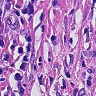
Metastatic tissue present: no